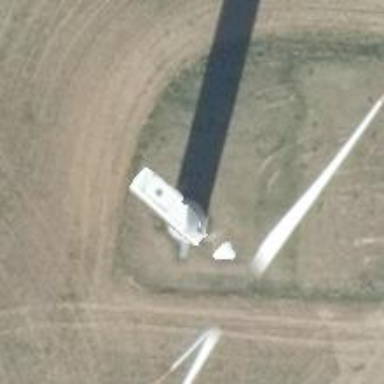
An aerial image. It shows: Wind power generator utilizing wind turbines.